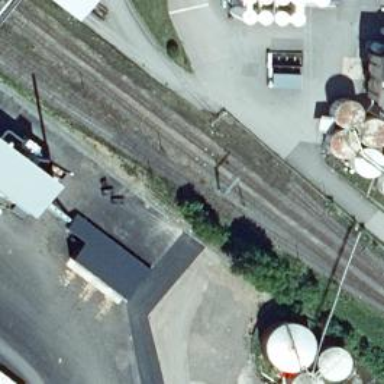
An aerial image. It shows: Railway signal.